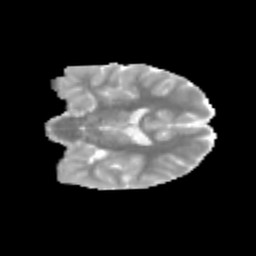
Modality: MD
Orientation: coronal
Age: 10
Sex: male
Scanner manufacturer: siemens
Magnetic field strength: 3 T
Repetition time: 3.8 s
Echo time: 0.07 s